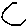
Label: moon